Question: Unfortunately I couldn't find anything about my problem on stackoverflow or maybe I just used the wrong keywords.
I want to have a view which can be moved and increased or decreased by the user. See the image as a reference. There are 4 anchor points with which the user is able to define the frame of the rectangle.

Can you help finding a easy way how to achieve this?
Thanks so much and best regards from Germany,
Chris
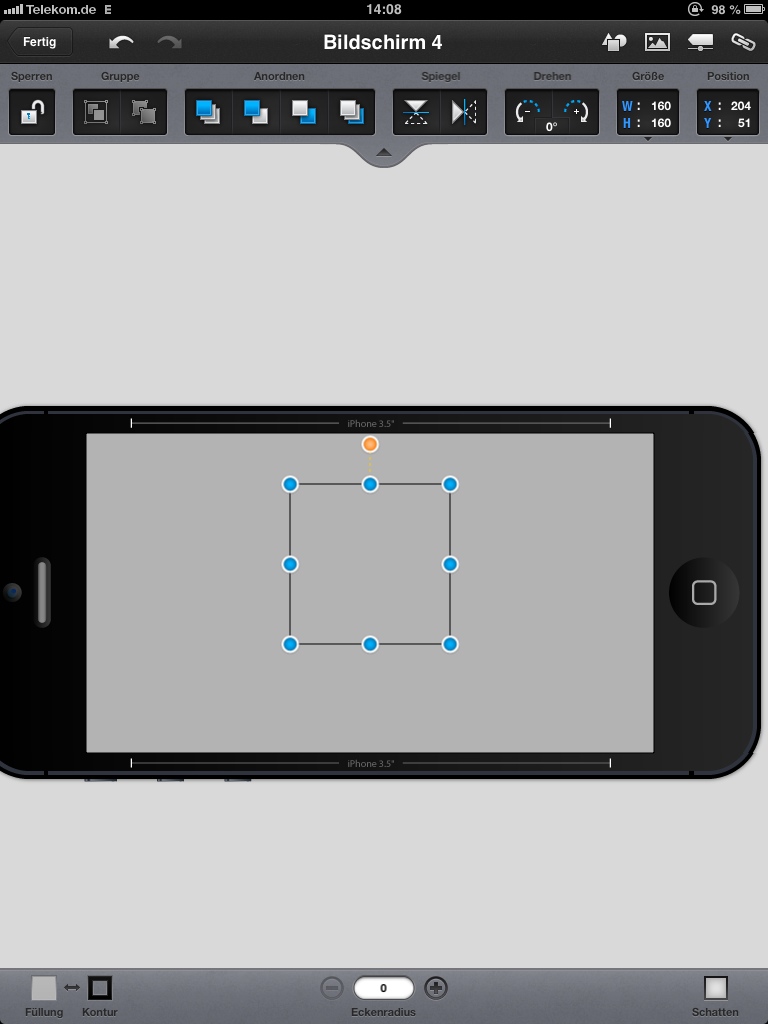
Answer: use this i've using it for imageview but you can change it for UIView and make sure that userInterAction is True for that view
declare it in .h file
'''
CGFloat lastScale;
'''
in viewDidLoad:
'''
UIPinchGestureRecognizer *pinchRecognizer = [[UIPinchGestureRecognizer alloc] initWithTarget:self action:@selector(scale:)];
[pinchRecognizer setDelegate:self];
[imgRotate addGestureRecognizer:pinchRecognizer];
-(void)scale:(id)sender
{
if([(UIPinchGestureRecognizer*)sender state] == UIGestureRecognizerStateEnded)
{
lastScale = 1.0;
return;
}
CGFloat scale = 1.0 - (lastScale - [(UIPinchGestureRecognizer*)sender scale]);
CGAffineTransform currentTransform = [(UIPinchGestureRecognizer*)sender view].transform;
CGAffineTransform newTransform = CGAffineTransformScale(currentTransform, scale, scale);
[[(UIPinchGestureRecognizer*)sender view] setTransform:newTransform];
[imgRotate setTransform:newTransform];
lastScale = [(UIPinchGestureRecognizer*)sender scale];
}
'''